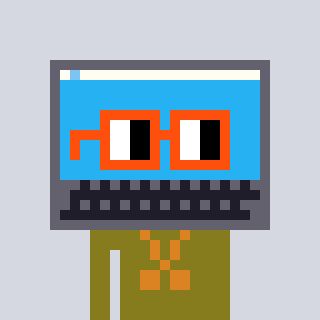
a pixel art character with square orange glasses, a laptop-shaped head and a gunk-colored body on a cool background